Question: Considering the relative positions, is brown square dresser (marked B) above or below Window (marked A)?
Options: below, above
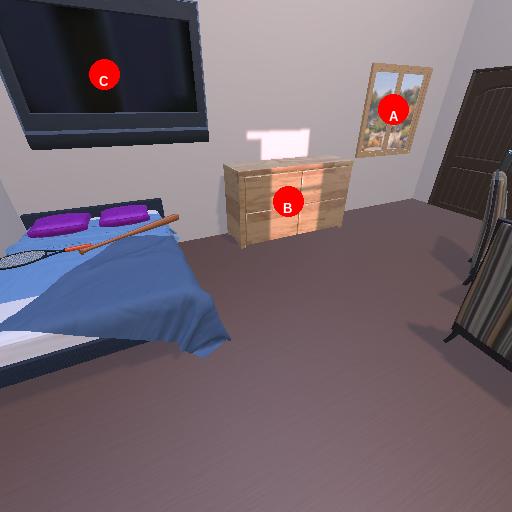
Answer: below